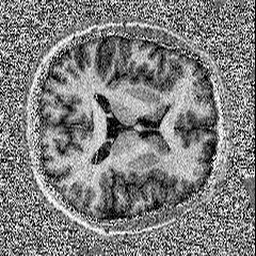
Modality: UNIT1
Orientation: axial
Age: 41
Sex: male
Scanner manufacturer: siemens
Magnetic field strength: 3 T
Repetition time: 5 s
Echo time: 0.00298 s